Interaction volume radius: 10 \u00c5
Interaction volume height: 10 \u00c5
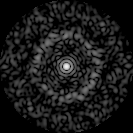
Disorder parameter: 0.8316